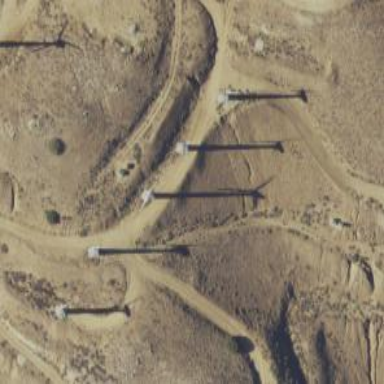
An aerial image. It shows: Wind turbine power generator.